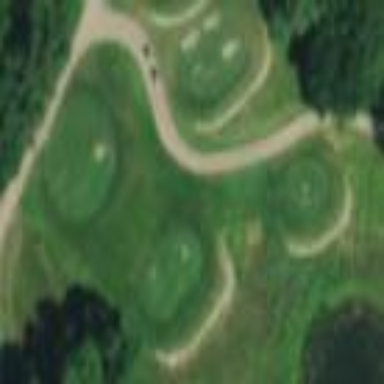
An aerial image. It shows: Area of rough grass used for golf.